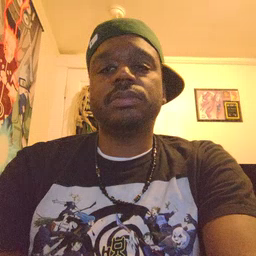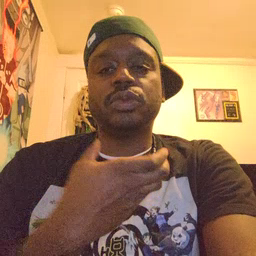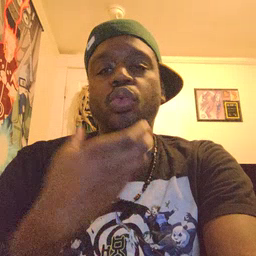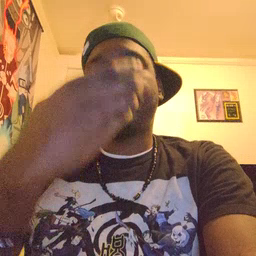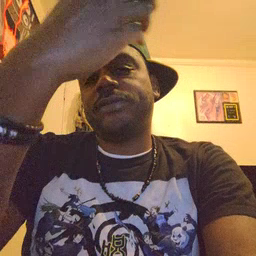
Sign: giraffe